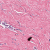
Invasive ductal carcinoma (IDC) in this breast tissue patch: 0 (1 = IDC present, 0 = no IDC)